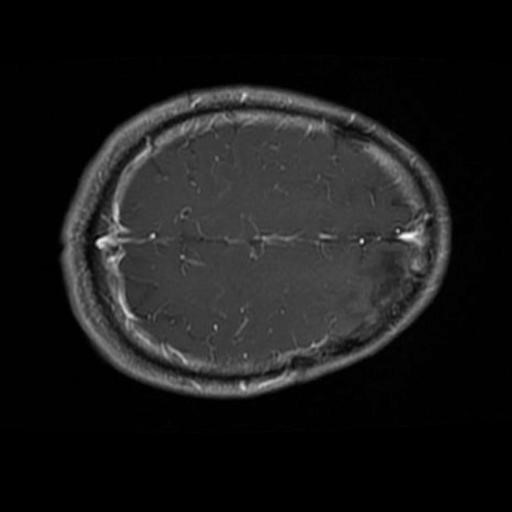
Label: brain_glioma